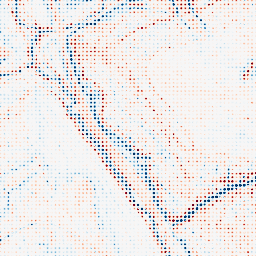
Category: edge_preserving
Decomposition family: anisotropic_diffusion
Decomposition parameters: iterations: 20
kappa: 50
gamma: 0.2
Upsampling method: sinc_blackman
Upsampling parameters: scale: 8
kernel_size: 4
Upsampling scale: 8